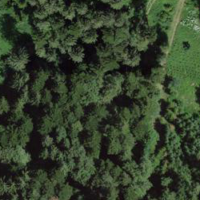
EUNIS habitat code: 44
Species observed at this site:
Oxalis acetosella